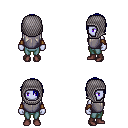
a pixel art fantasy rpg character, female body template, dark elf, purple skin, steel chest armor, teal pants, blue bangs hairstyle, chain hood, cloth bracers, maroon shoes, four views (front, back, left, right), 2x2 character sprite sheet, small pixel art, hard edges, no anti-aliasing